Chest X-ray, PA view. Patient: 63 years old, sex F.
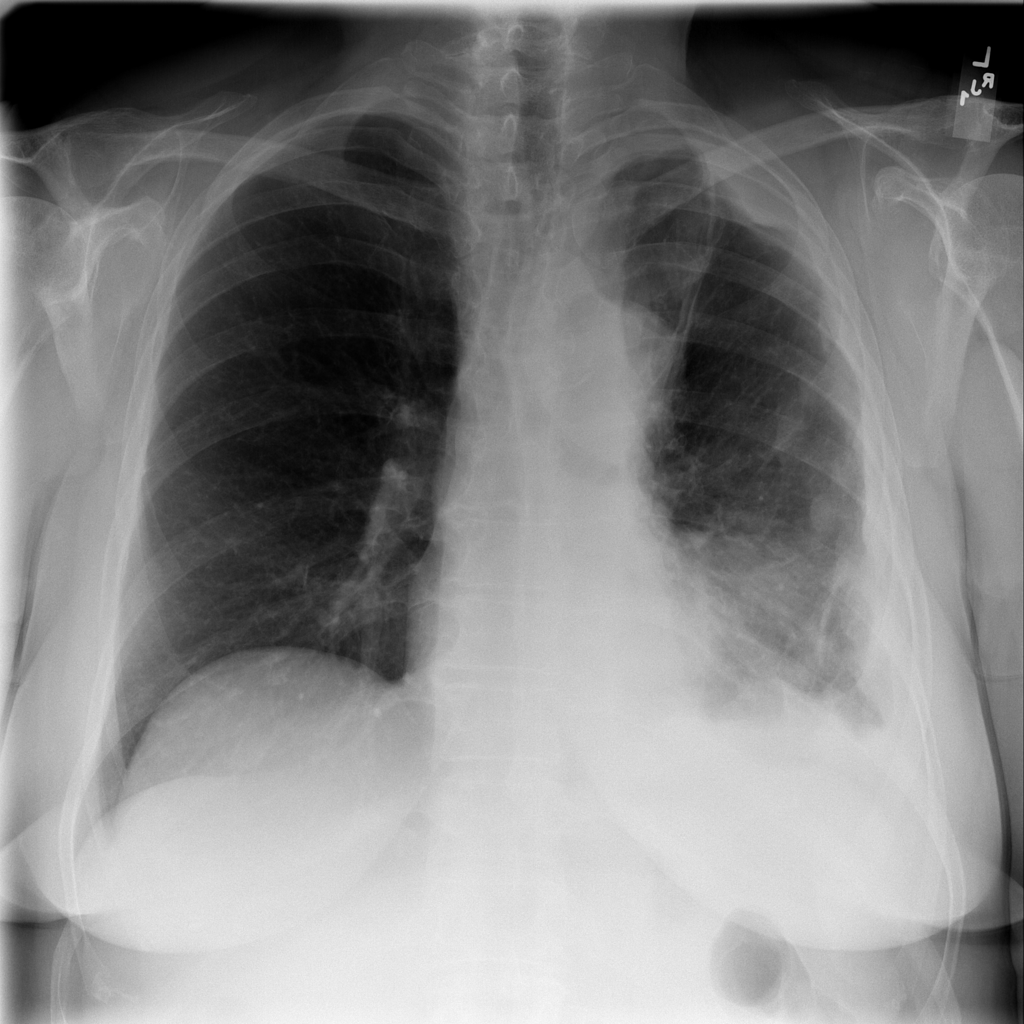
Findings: No Finding